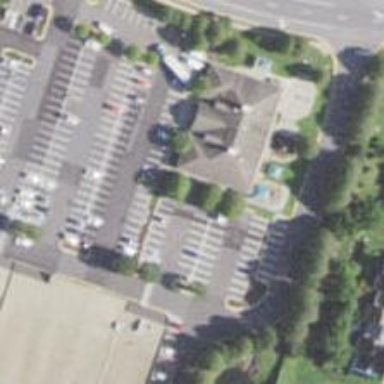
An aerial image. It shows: Parking space.